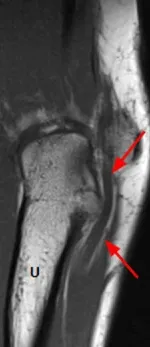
Coronal T1WI.
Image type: radiology (mri)